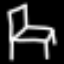
Label: chair